Question: I was doing VB.NET and use it to connect my SQL database.
Right now I want to insert the data into my database, yet after I finish my code it comes out this error:
> A first chance exception of type 'System.Data.SqlClient.SqlException' occurred in System.Data.dll
What does it means and what do I do wrong in my code?
Here is my code:
'''
Imports System.Data.SqlClient
Public Class AddNew
Public con As New SqlConnection("Data Source=localhost;Initial Catalog=Tuition_Information;Integrated Security=True")
Public cmd As New Data.SqlClient.SqlCommand
Private Sub Button1_Click(sender As Object, e As EventArgs) Handles Button1.Click
Try
cmd.CommandType = System.Data.CommandType.Text
cmd.CommandText = "Insert Into Student_Info Value ('" & TextBox1.Text & "','" & TextBox2.Text & "','" & TextBox3.Text & "','" & TextBox4.Text & "','" & ComboBox1.SelectedValue & "','" & ComboBox2.SelectedValue & "','" & TextBox7.Text & "','" & TextBox8.Text & "')"
cmd.Connection = con
con.Open()
cmd.ExecuteNonQuery()
MsgBox("New Student Added", MsgBoxStyle.Information, "add")
Catch ex As Exception
MessageBox.Show("Error occured, please try again.")
End Try
End Sub
'''
My Form looks like this:

My Database looks like this:
<URL>
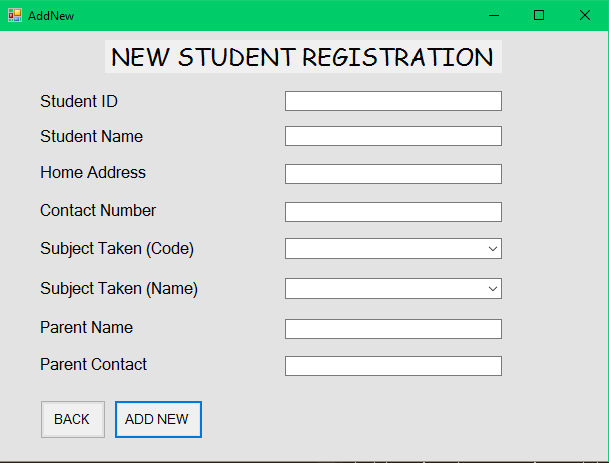
Answer: You're going to blow things up if you go about it the way you've got listed. What you need to do is to parameterize the query in some fashion - easiest way would be to create a stored procedure with named parameters. I say this will blow up because you do not account for the case wherein someone's name contains an apostrophe (and you can't tell me you won't have an 'O'Shannon' or something), nor do you account for when a student is already registered. Something about that student must make them unique - like, maybe, Social Security Number? Which I assume you'll have during registration?
At that point, you could do something like:
'''
create procedure SaveStudent
@Student_Name nvarchar(128) ,
@Home_Address nvarchar(256) ,
@Contact_Number varchar(32) ,
@Social_Security_Number char(11)
...
as
set nocount on
set rowcount 0
if exists ( select * from dbo.Students where Social_Security_Number = @Social_Security_Number )
begin
raiserror('Student with SSN %s already exists.', 16, 1, @Social_Security_Number) with nowait
end
else
begin
insert into dbo.Students (
Student_Name ,
Home_Address ,
Contact_Number ,
Social_Security_Number ,
... )
select
@Student_Name ,
@Home_Address ,
@Contact_Number ,
@Social_Security_Number ,
...
end
go
grant execute on SaveStudent to WhateverApplicationUserYouAreUsing
'''
With that stored procedure in place, you'd then be able to bind those parameters, and you wouldn't be vulnerable to someone maliciously entering data, nor would you fall over when you get the first name with an apostrophe in it.
Obviously, you'd have to then bind to the stored procedure, which would mean preparing parameters & setting their values. But you'd be in better shape, and not vulnerable to the <URL> problem.